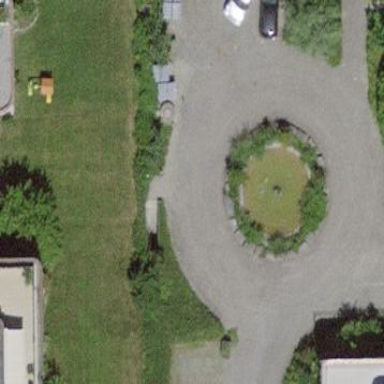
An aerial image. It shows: Roundabout on residential road.